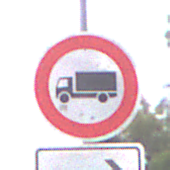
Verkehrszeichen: VerbotFuerKraftfahrzeugeUeberDreiKommaFuenfTonnen
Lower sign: RichtungsangabeDurchPfeile4
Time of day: Midday
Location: Outdoor (Suburban)
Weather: Overcast
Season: NotSpecified
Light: Natural